Question: I would like to create a calculated column or measure that shows the time elapsed in any given month. Preferably as a percentage.
I need to be able to compare productivity (rolling total) over a month's period between different months.So creating a percentage of time passed in a month would put every month on a level playing field.
Is there a way to do this?
Or is there a better way to compare productivity between 2 months on a rolling basis?
- I am graphing sales on a cumulative basis. Here is a picture of my graph to demonstrate.[][
Ideally I would like to be able to graph another person's sales on the same graph for a different month to compare.
The problem is each month is different and I don't think power bi allows much customization of the axes.
So I figured a potential solution would be to convert months to percentages of time passed, create two separate graphs and place them on top of each other to show the comparison of sales.
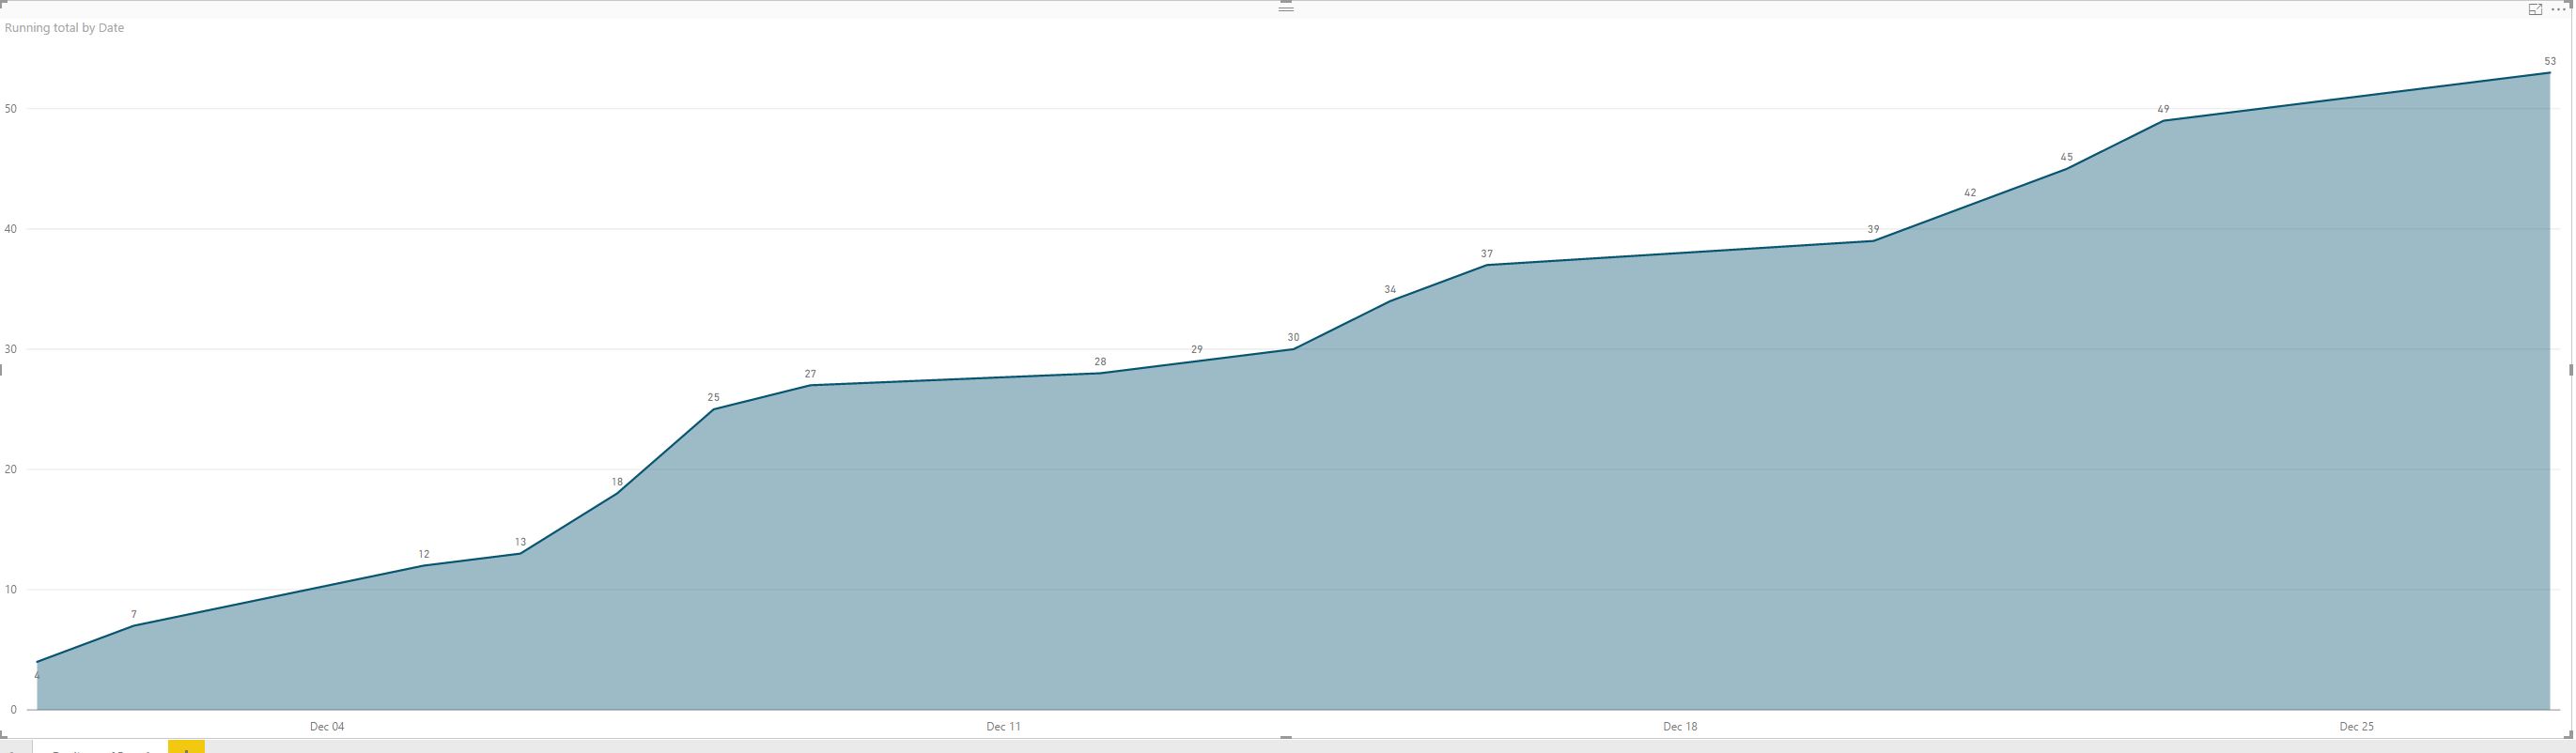
Answer: This is the solution I settled on.
I customized the ranges for the x and y axes so they match.
For the y-axis, I simply put the range from 0 to 50+ our highest month.
For the x-axis, I created a column with the DAY function so I got a number assigned to each day of the month which allowed me to manually set the chart range from 0 to 31. I have asked another question on how to only get workdays.